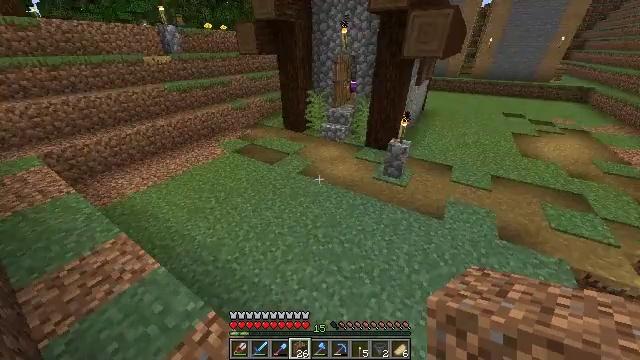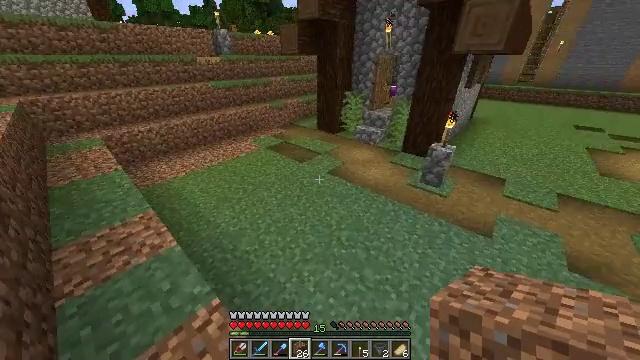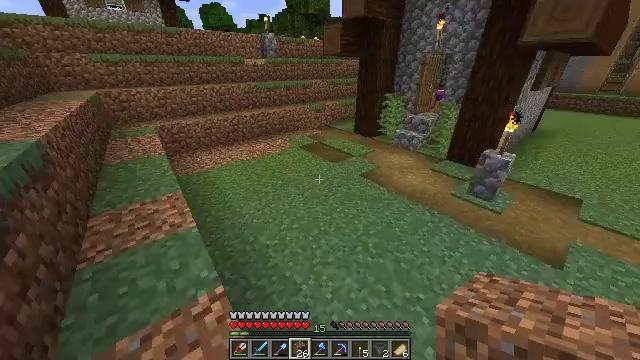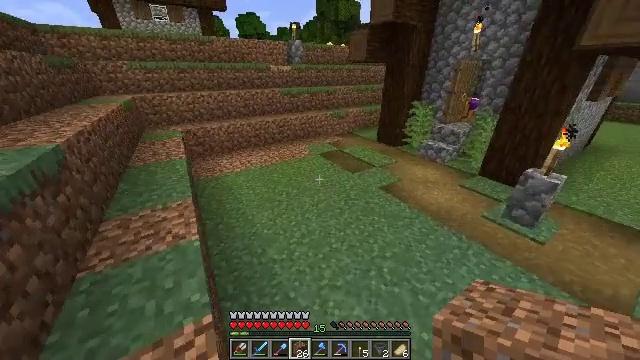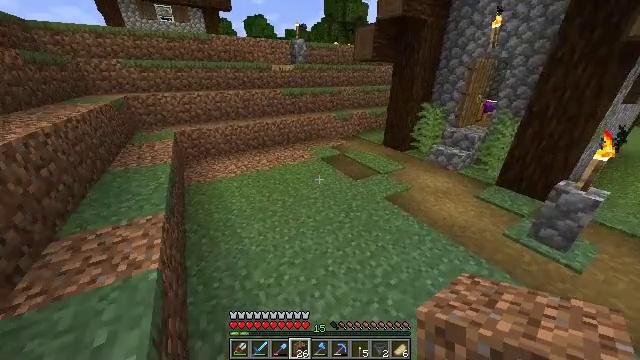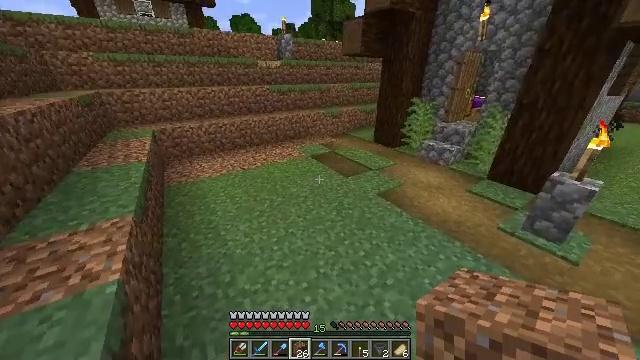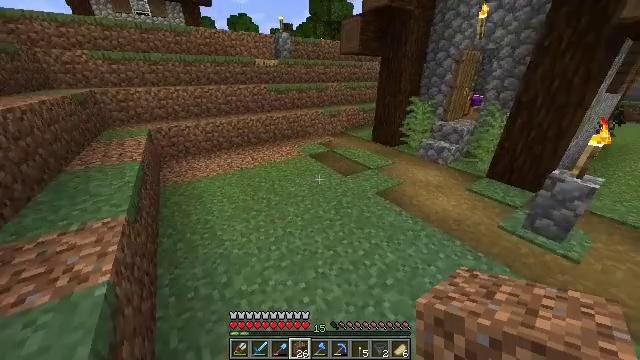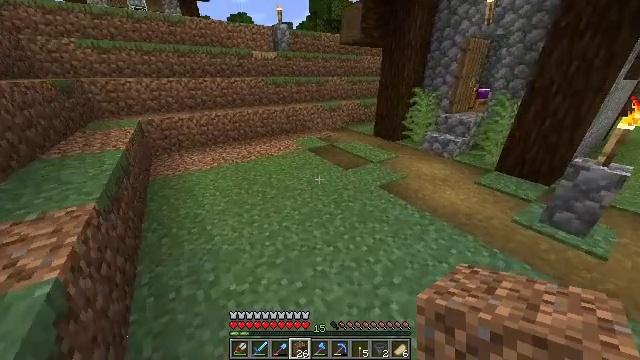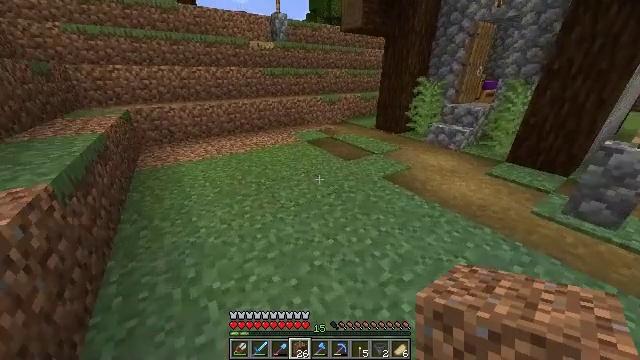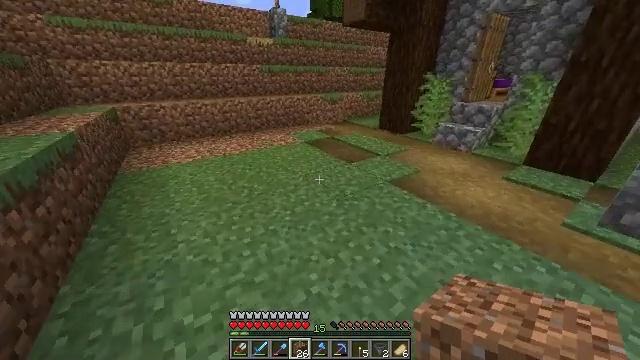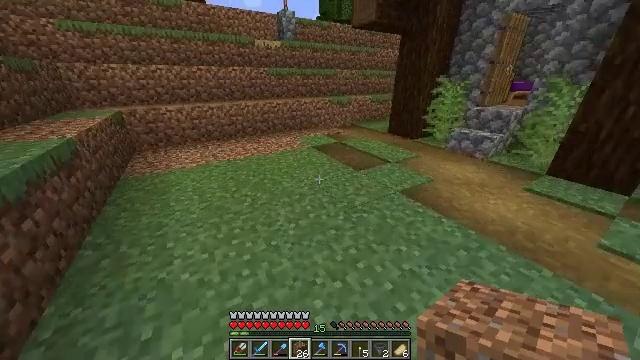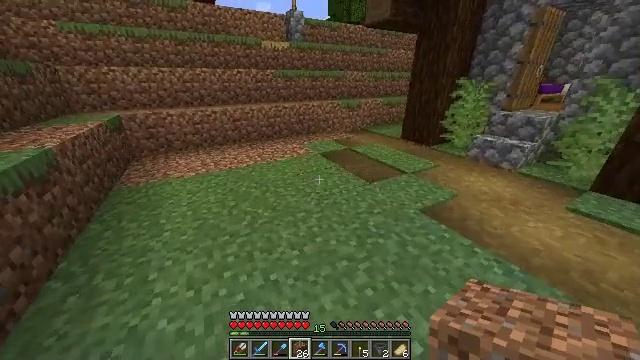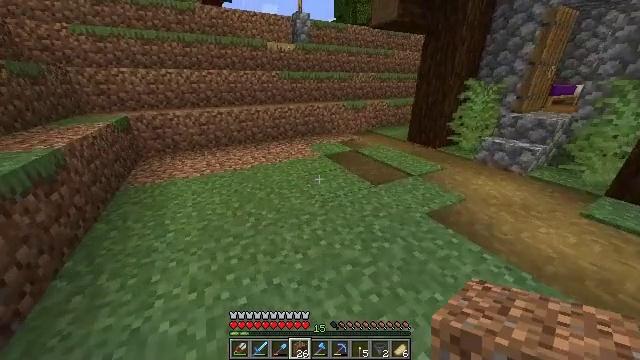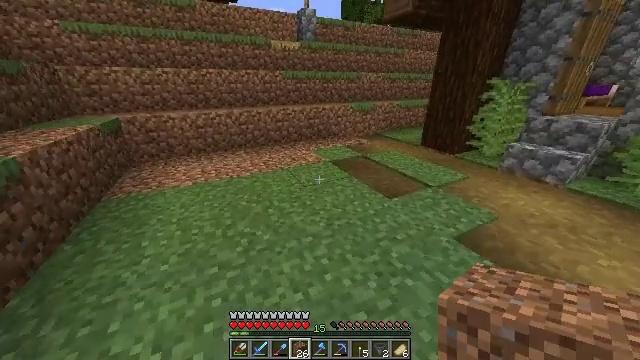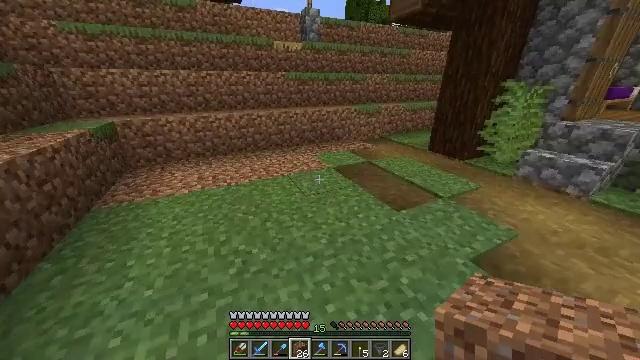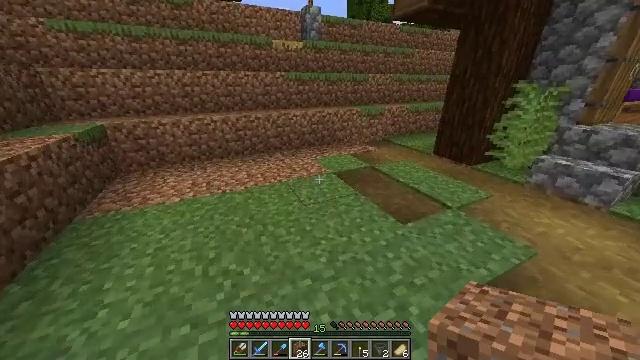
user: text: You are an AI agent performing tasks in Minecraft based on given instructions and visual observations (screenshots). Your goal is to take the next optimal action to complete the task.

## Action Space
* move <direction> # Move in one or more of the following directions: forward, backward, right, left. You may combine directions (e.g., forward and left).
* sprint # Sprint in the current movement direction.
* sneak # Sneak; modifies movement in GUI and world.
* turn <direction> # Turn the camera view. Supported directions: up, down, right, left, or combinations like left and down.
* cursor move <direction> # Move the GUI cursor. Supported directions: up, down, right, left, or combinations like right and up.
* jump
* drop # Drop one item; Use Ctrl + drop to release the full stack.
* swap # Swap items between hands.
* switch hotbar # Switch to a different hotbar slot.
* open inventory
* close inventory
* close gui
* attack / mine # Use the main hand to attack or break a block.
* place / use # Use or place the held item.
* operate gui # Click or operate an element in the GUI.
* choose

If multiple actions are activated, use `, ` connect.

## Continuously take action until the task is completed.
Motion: motion action
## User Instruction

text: Harvest the large fern for decoration.
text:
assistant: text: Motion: move forward, turn left and up
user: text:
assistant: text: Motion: move forward, turn left and up
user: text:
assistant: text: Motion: move forward, turn left and up
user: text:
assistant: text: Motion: move forward, turn left
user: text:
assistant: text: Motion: move forward, turn right
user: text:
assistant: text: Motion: move forward
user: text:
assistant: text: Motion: move forward
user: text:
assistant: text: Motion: move forward
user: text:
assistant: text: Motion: move forward
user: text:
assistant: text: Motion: move forward, turn left
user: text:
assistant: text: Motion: move forward, sprint, turn left
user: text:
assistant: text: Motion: move forward, sprint, turn left
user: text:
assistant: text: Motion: move forward, sprint, turn left
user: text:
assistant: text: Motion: move forward, sprint
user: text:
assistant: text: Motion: move forward
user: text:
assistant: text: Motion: move forward
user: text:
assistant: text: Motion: move forward, sprint
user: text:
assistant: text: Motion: move forward, sprint
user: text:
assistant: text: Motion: move forward, sprint
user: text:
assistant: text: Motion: move forward
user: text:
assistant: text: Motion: move forward, turn right
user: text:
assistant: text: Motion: move forward, turn right
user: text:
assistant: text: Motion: move forward, turn right
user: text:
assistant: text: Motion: move forward, turn right
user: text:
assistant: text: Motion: move forward, turn right and up
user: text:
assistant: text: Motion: no_op
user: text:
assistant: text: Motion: no_op
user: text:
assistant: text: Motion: turn up
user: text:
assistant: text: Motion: no_op
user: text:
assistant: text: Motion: no_op